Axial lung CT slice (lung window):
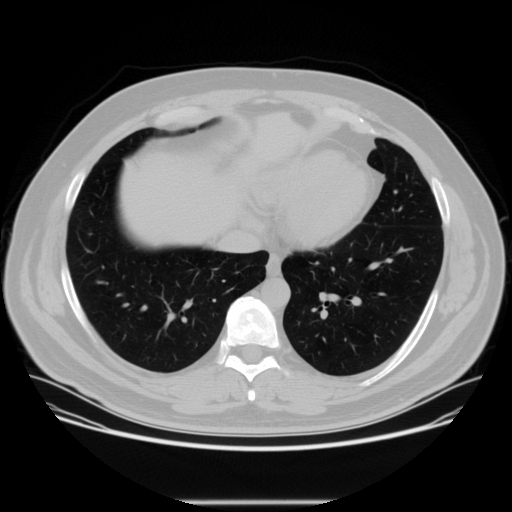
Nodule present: no